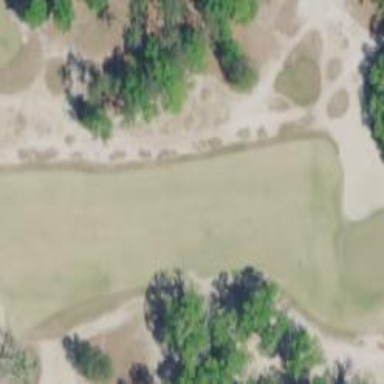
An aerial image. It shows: Golf bunker filled with sandy terrain.